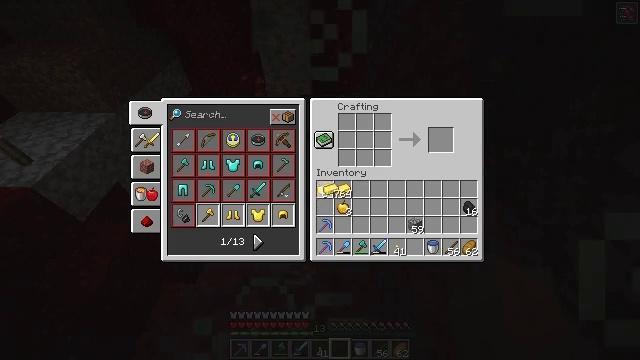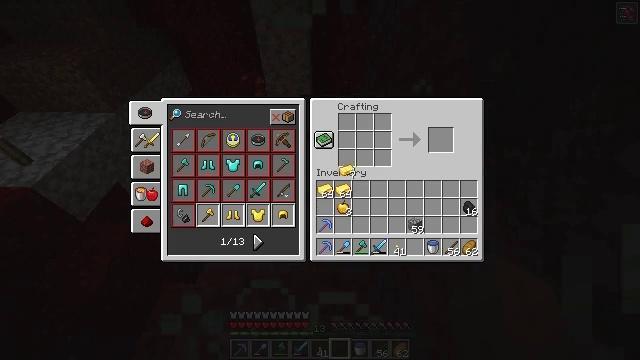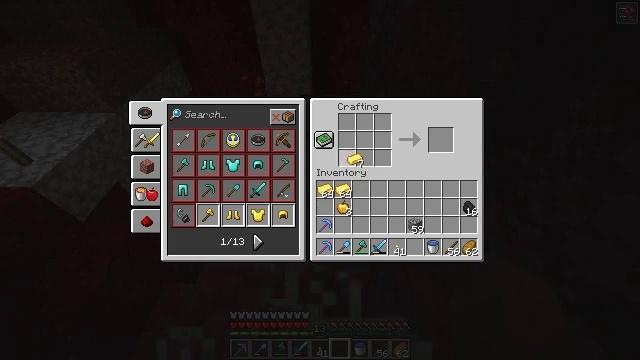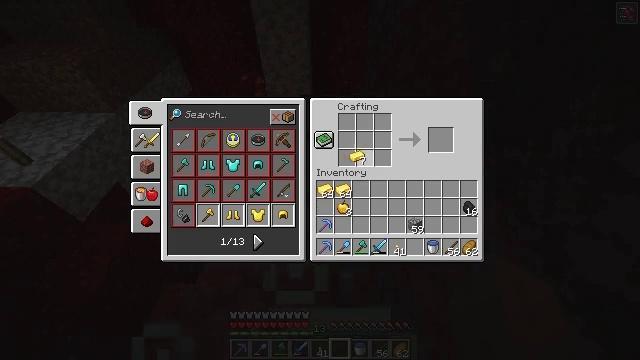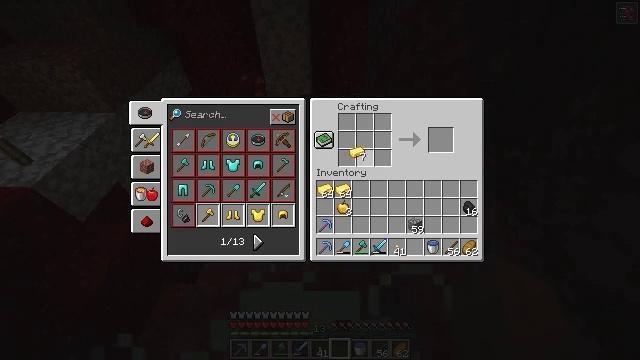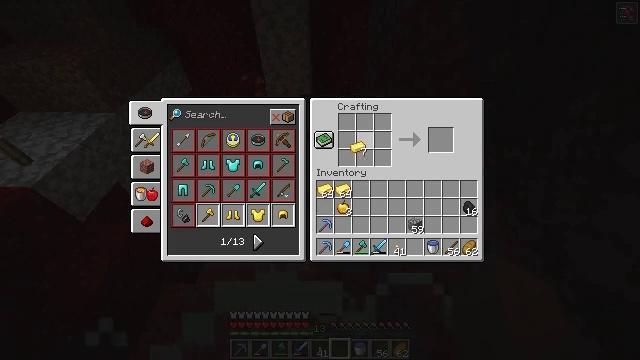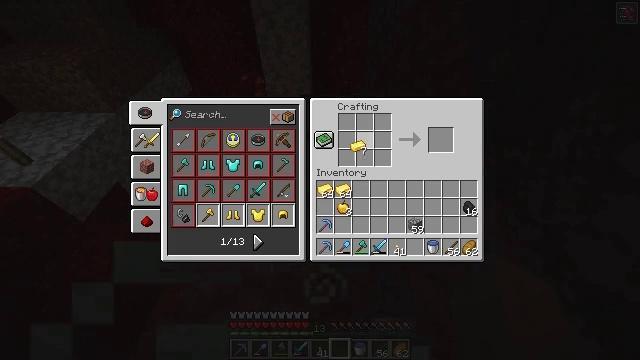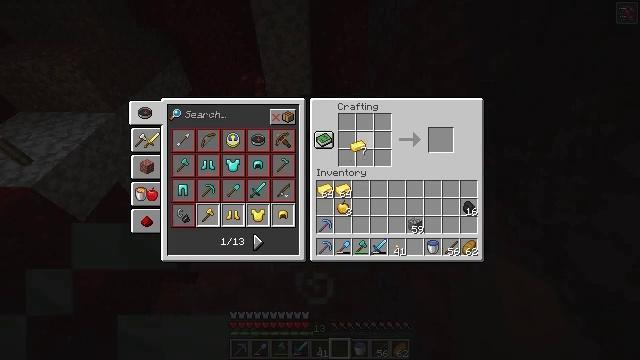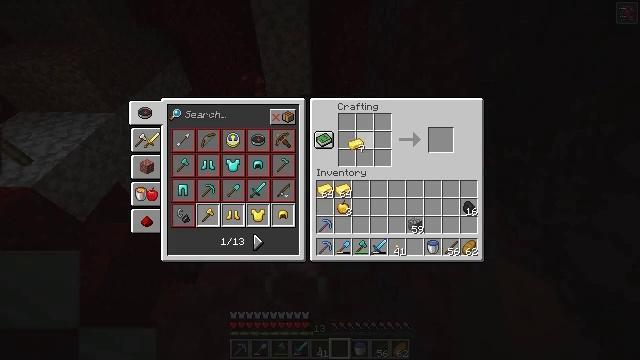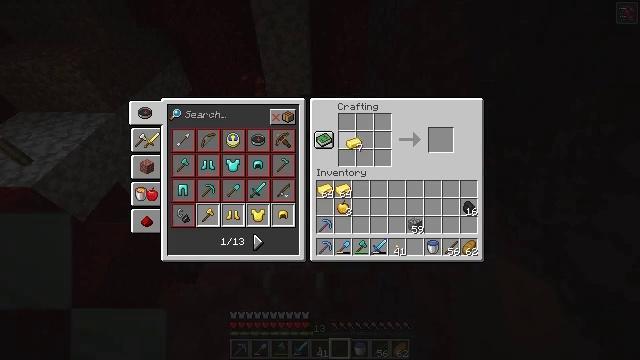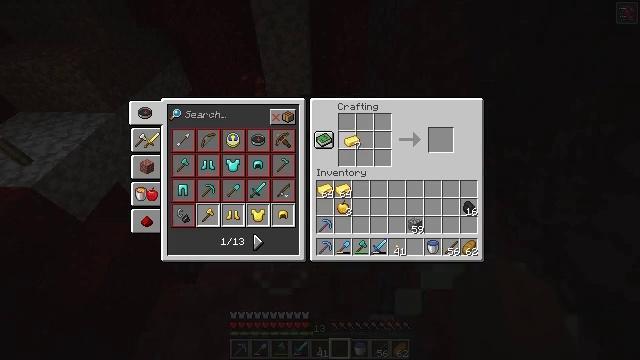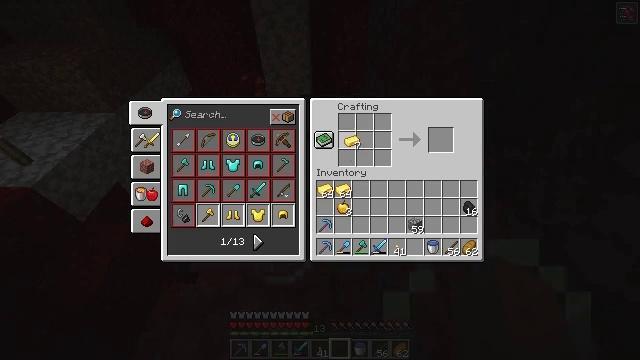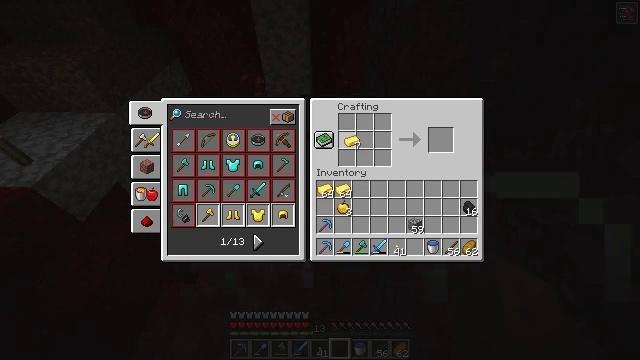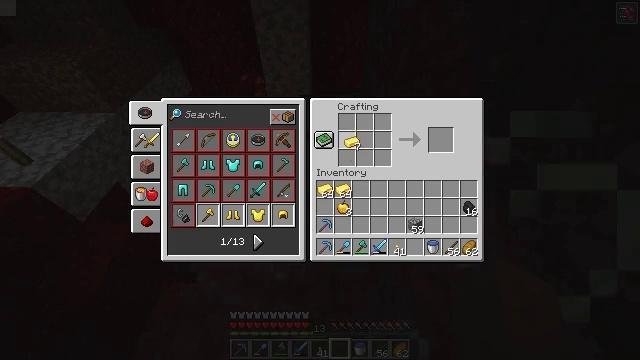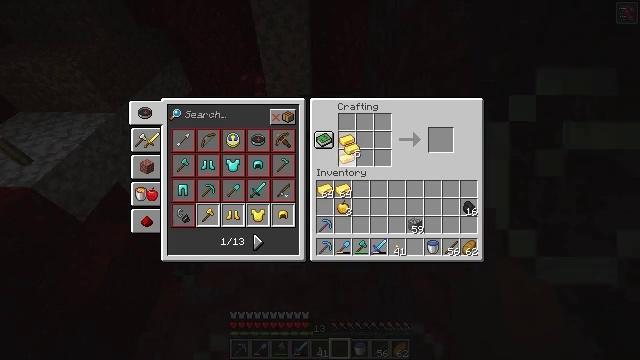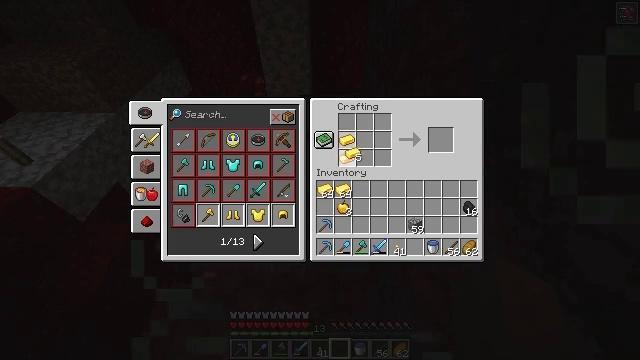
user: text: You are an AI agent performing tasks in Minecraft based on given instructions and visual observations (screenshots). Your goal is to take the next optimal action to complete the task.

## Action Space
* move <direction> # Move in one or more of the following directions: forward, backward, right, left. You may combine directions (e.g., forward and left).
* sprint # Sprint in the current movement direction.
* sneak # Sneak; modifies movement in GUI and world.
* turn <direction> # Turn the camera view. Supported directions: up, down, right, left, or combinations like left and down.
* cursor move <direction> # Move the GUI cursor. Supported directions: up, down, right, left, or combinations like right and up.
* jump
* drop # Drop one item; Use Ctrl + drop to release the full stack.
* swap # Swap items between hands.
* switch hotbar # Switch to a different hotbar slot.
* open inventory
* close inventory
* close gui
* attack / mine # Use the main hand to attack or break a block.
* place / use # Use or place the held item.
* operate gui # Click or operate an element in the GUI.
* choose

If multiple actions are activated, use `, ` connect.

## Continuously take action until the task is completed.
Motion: motion action
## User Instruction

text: Create golden boots using the crafting table.
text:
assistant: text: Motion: cursor move right and up
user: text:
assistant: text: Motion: cursor move right and up
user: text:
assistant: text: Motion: no_op
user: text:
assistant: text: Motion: no_op
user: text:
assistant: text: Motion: no_op
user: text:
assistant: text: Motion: no_op
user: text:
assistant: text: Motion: no_op
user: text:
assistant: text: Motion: no_op
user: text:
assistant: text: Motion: no_op
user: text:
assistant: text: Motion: no_op
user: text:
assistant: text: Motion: no_op
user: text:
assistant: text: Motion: choose
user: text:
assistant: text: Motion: choose
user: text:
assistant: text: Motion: choose
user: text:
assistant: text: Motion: choose
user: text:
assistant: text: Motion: choose
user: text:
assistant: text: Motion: choose
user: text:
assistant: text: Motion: cursor move right
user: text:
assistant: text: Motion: cursor move right
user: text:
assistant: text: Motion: no_op
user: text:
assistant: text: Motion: no_op
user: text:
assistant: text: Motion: no_op
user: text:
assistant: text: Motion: no_op
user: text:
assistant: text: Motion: choose
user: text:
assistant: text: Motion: choose
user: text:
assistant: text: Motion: choose
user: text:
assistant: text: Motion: cursor move down, choose
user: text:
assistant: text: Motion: choose
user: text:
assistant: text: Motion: choose
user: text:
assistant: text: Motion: choose